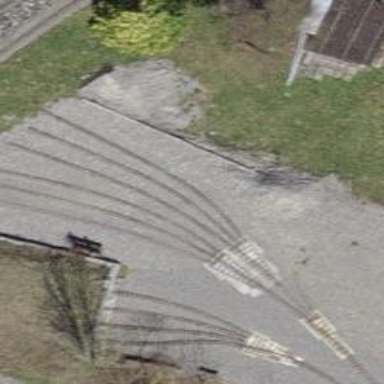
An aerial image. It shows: Miniature railway situated in yard.